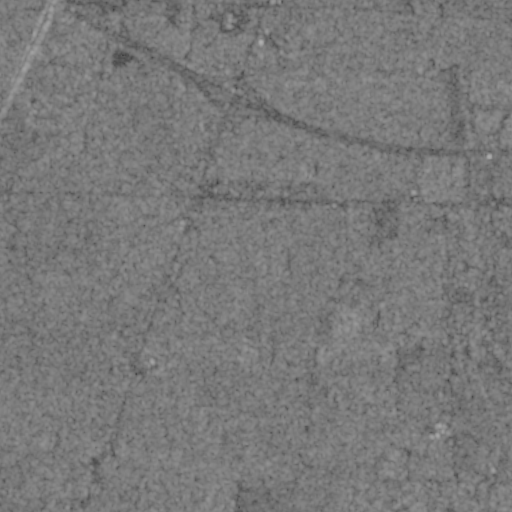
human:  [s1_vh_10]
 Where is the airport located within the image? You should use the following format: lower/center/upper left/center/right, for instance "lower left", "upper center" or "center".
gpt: The airport is located in the lower right of the image.
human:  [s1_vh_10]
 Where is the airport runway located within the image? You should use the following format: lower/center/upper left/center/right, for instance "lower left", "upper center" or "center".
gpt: The airport runway is located in the lower right of the image.
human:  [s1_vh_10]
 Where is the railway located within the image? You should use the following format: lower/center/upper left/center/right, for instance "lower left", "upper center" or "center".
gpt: The railway is located in the upper left of the image.
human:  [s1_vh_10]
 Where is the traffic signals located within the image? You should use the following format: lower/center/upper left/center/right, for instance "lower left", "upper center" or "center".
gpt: The traffic signals is located in the upper center of the image.
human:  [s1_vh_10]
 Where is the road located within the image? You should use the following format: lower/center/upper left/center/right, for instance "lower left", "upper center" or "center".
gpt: There is no road in the image.

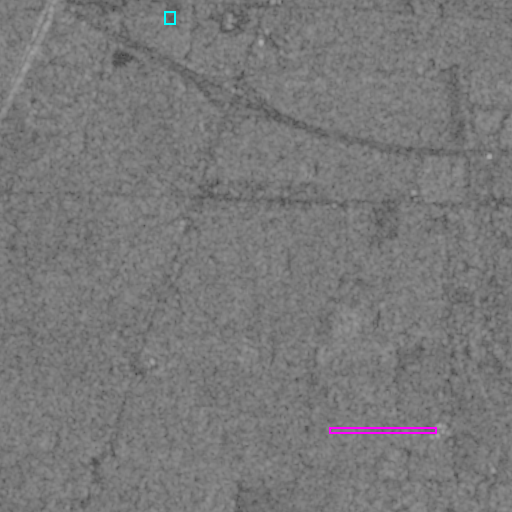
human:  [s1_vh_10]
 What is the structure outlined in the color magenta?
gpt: The structure outlined in magenta is an airport.
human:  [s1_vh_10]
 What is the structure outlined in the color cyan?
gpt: The structure outlined in cyan is a building.
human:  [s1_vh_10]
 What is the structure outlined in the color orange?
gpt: There is no orange outline.